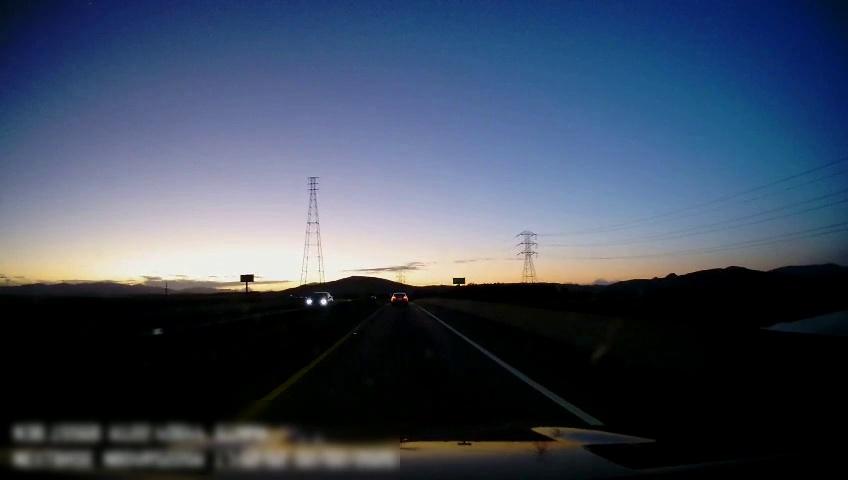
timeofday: Dusk/Dawn/Twilight
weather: Sunny
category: Drivable Space
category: Vehicles | Car
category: Vehicles | Car
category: Lanes | Current Lane
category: Lanes | Current Lane
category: Traffic | Signs